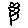
Label: flower